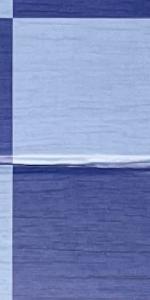
Label: Empty